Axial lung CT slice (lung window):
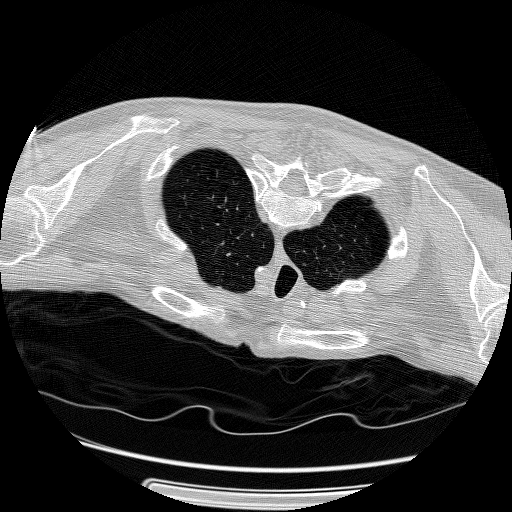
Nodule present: no